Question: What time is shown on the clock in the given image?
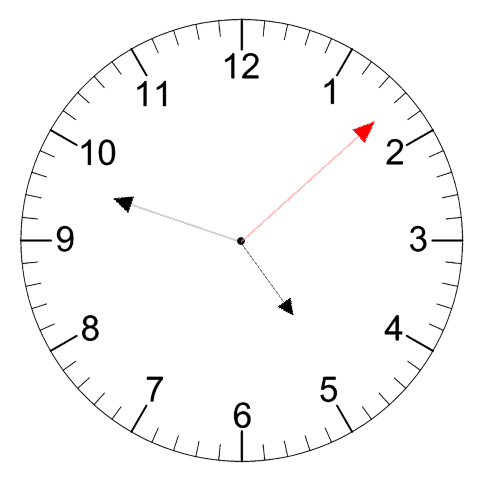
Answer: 04:48:08